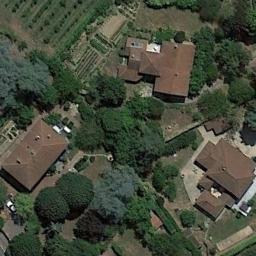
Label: medium_residential